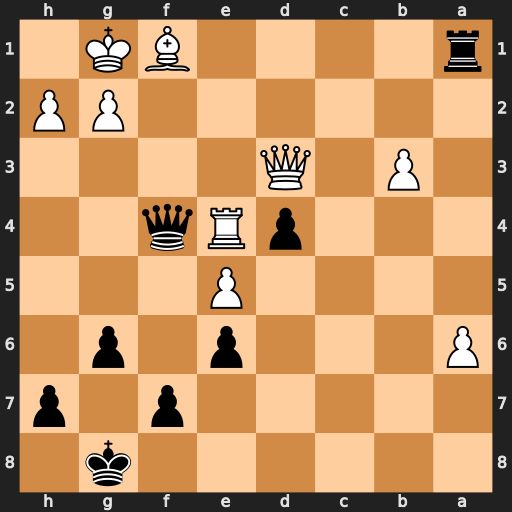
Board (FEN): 6k1/5p1p/P3p1p1/4P3/3pRq2/1P1Q4/6PP/r4BK1
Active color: b
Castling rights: -
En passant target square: -
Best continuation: Rxf1+ Qxf1 Qxe4